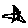
Label: star